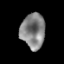
Tissue: lung
Cell type: Endothelial cells
Senescence score: 0.6442
Nuclear area (px): 835
Mean DAPI intensity: 132.152